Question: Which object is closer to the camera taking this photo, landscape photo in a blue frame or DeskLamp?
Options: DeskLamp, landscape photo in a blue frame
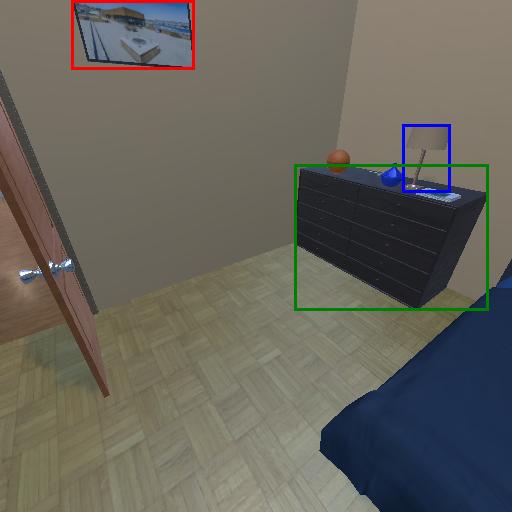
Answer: DeskLamp